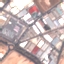
Label: Industrial